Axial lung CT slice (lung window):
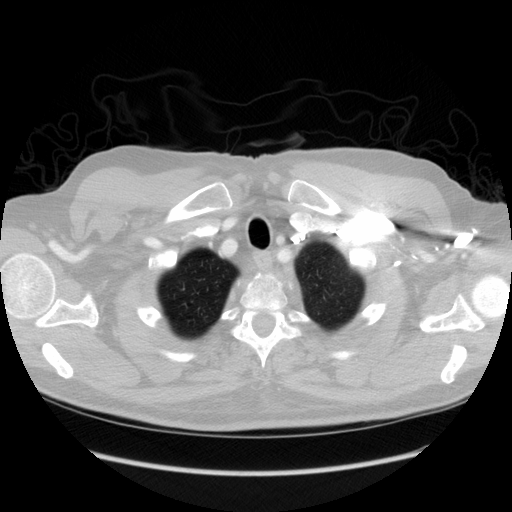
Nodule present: no